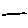
Label: line